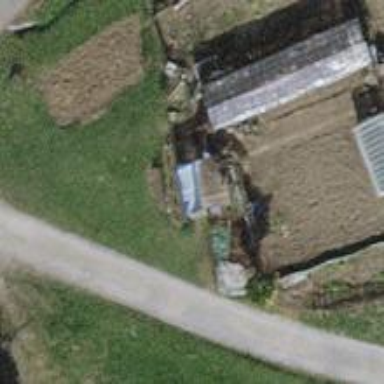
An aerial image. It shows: Farm shop.